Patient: sex F, age 67
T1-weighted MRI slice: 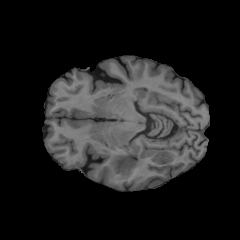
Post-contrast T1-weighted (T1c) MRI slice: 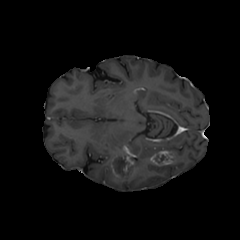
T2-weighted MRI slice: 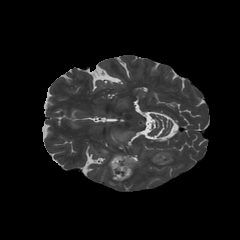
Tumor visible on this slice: yes
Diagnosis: Glioblastoma, IDH-wildtype
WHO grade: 4